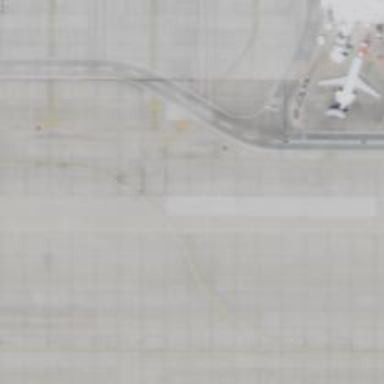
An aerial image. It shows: View of taxiway at the airport.